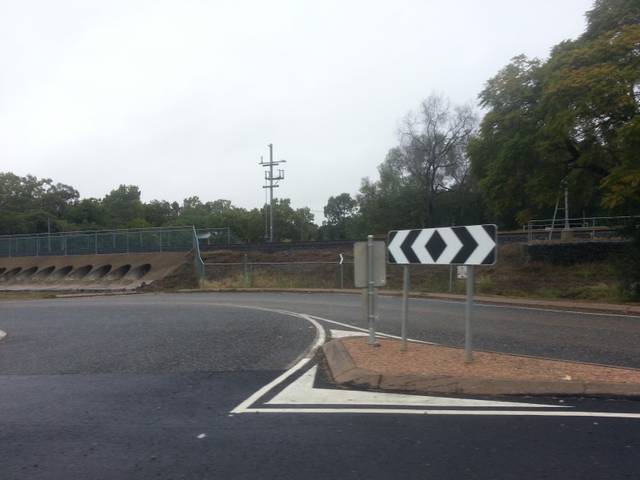
Region: Australia
Coordinates: -23.529, 148.165